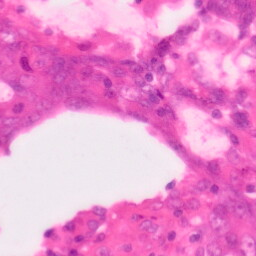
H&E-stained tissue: Colon